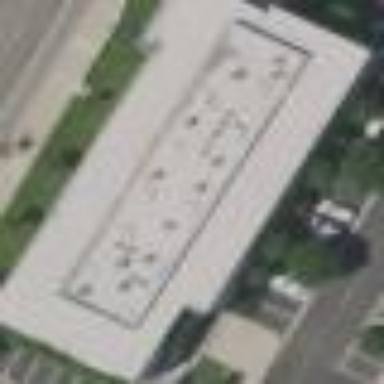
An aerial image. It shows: Commercial building.